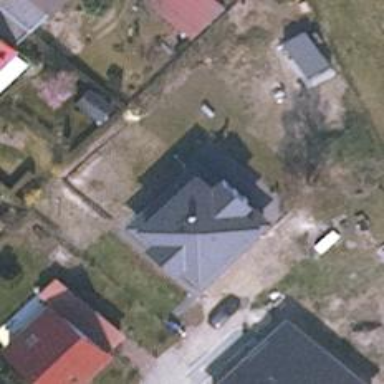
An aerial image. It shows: Building with pyramidal-shaped roof.